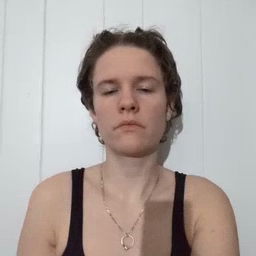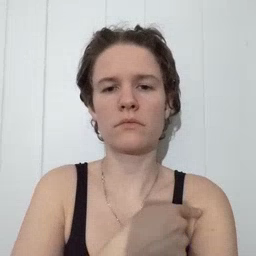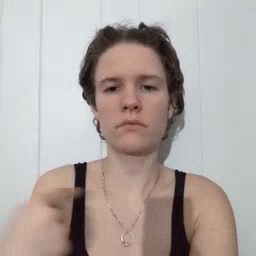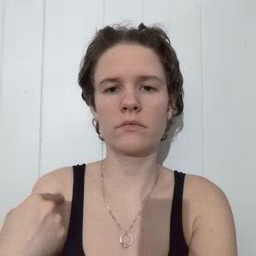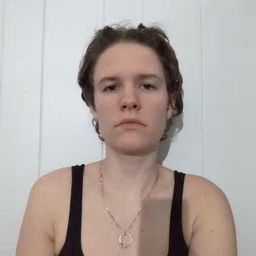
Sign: weus